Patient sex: F
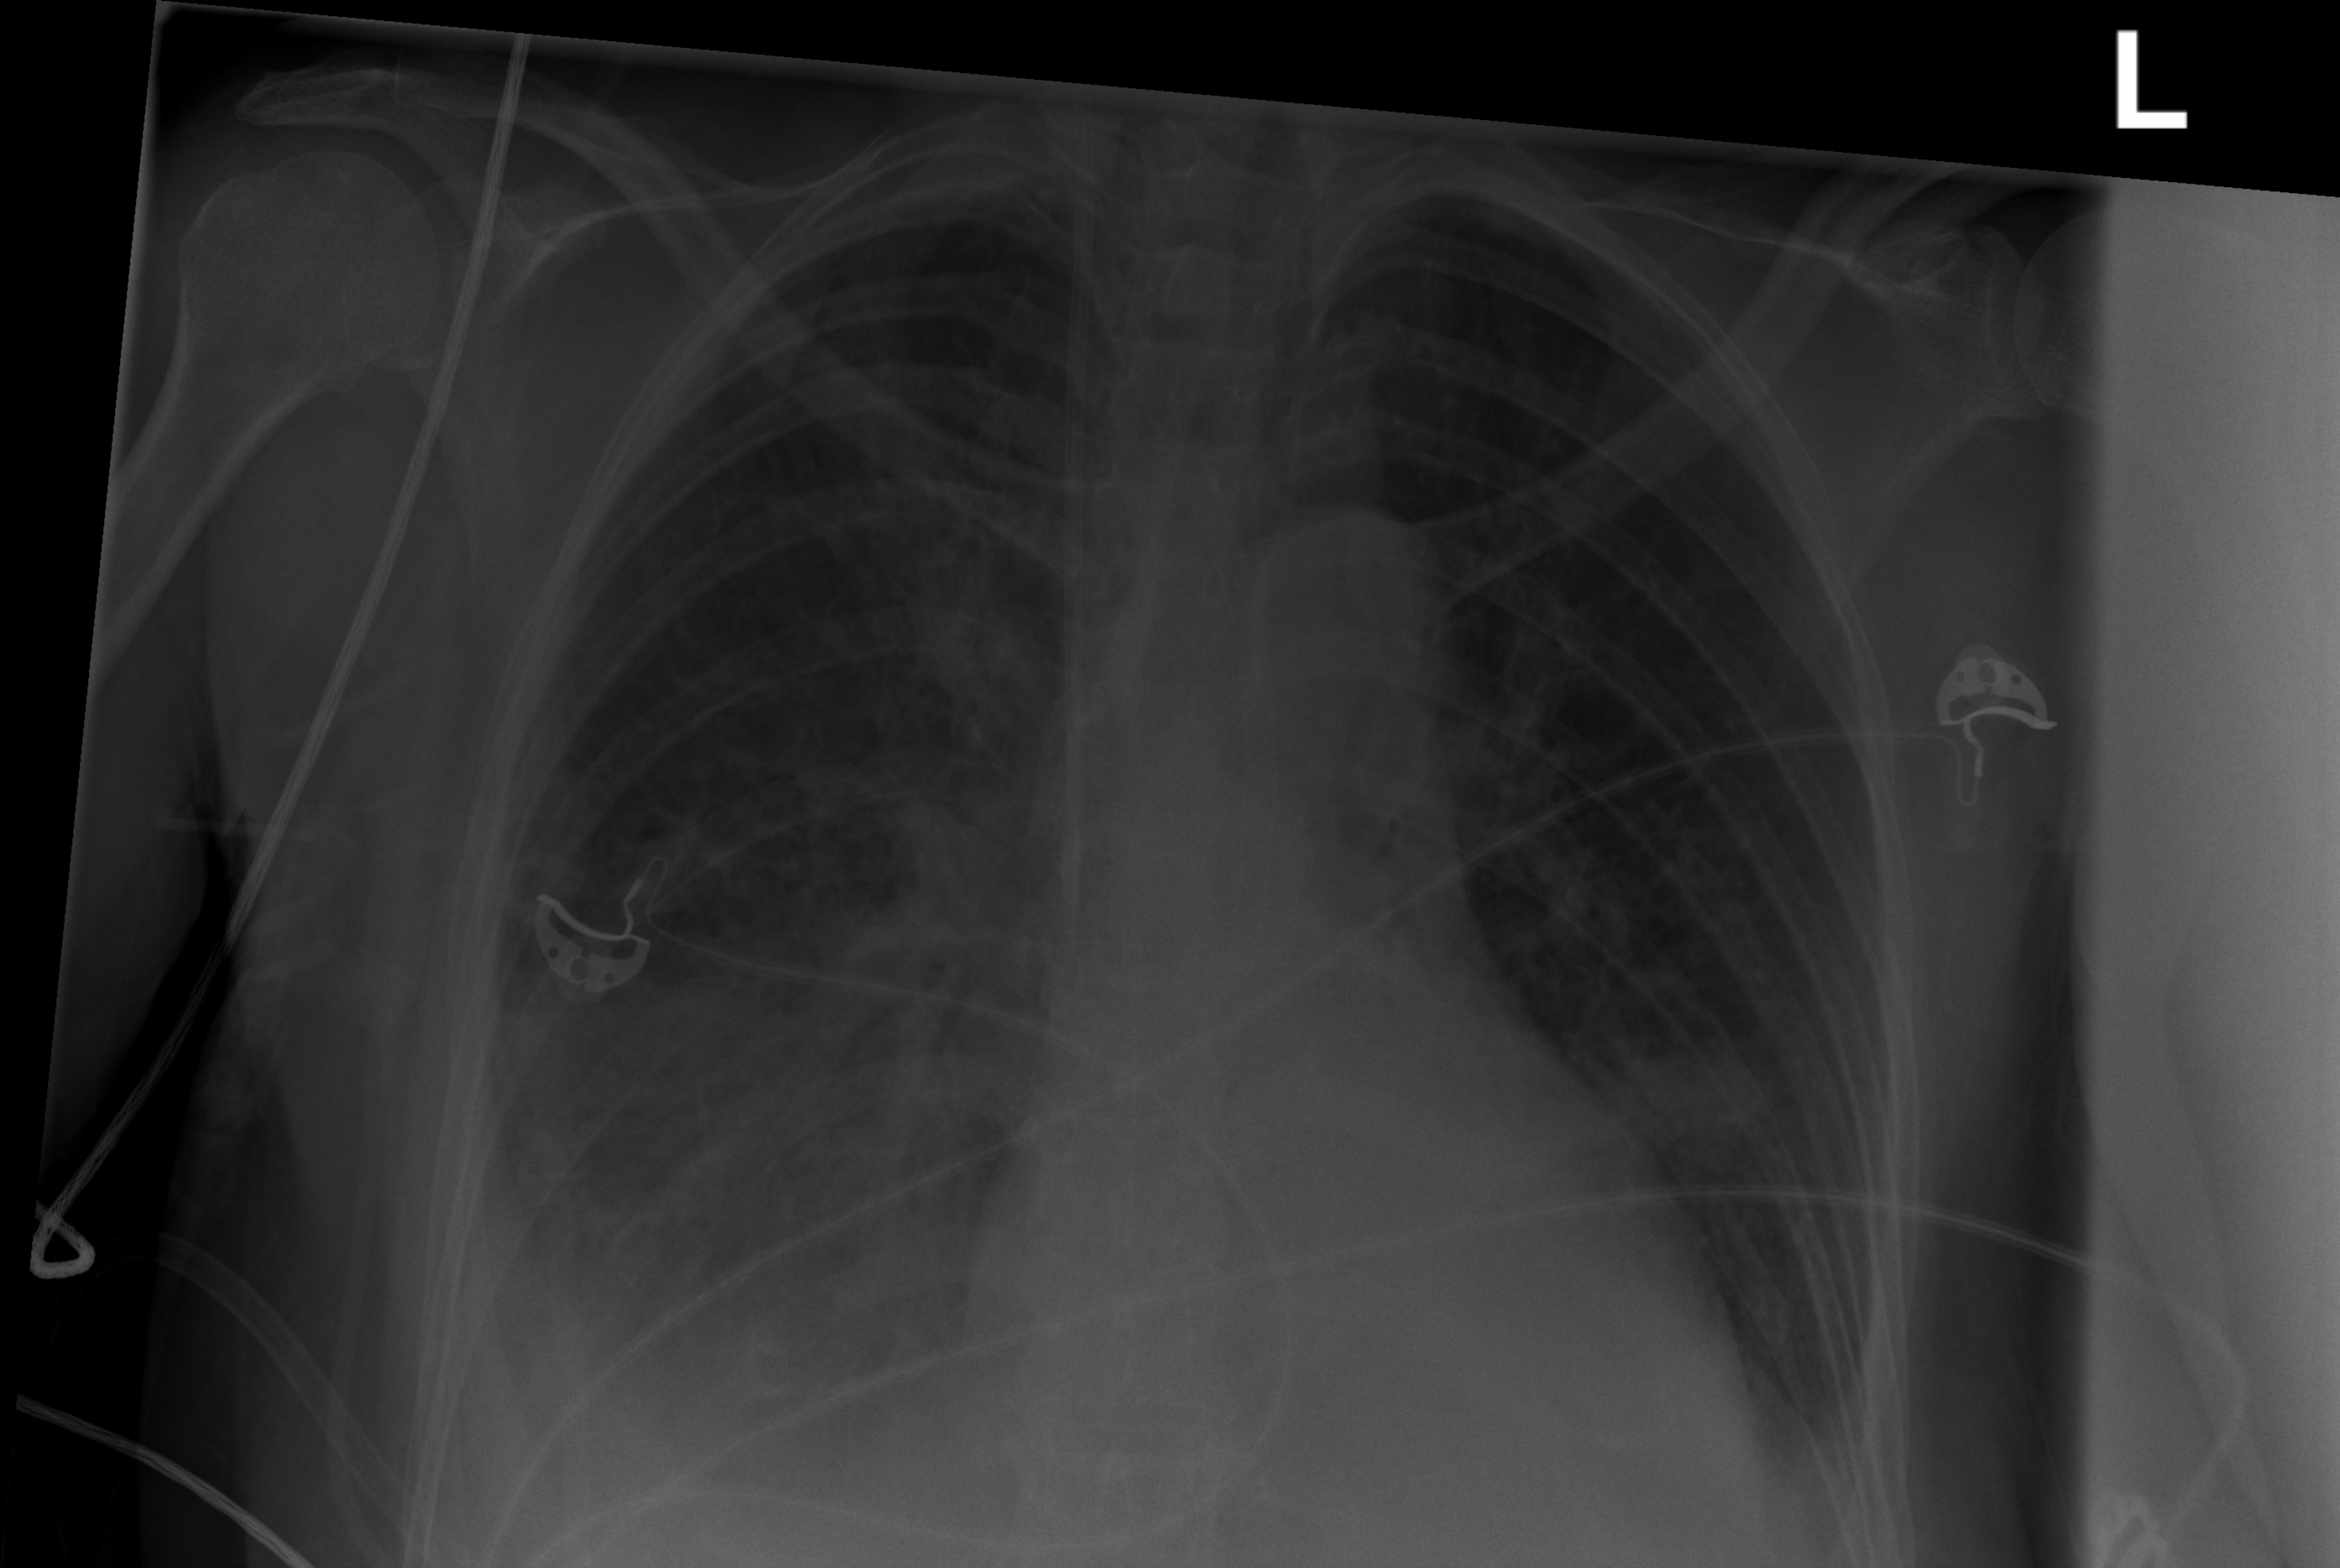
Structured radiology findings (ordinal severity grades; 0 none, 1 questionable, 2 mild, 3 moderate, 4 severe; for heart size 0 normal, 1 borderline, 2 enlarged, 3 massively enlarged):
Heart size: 1
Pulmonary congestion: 0
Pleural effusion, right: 2
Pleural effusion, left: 0
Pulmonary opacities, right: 3
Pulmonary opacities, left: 0
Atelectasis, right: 3
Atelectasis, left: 2